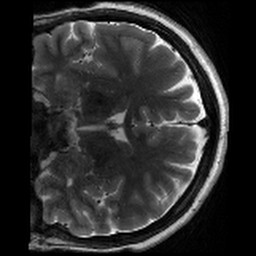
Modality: T2w
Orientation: coronal
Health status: healthy
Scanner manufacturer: siemens
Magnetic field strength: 3 T
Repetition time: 8.02 s
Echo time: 0.08 s